RGB frame:
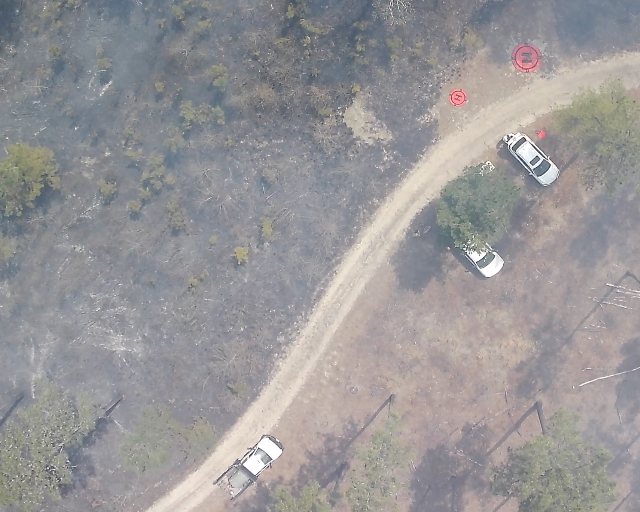
Thermal frame:
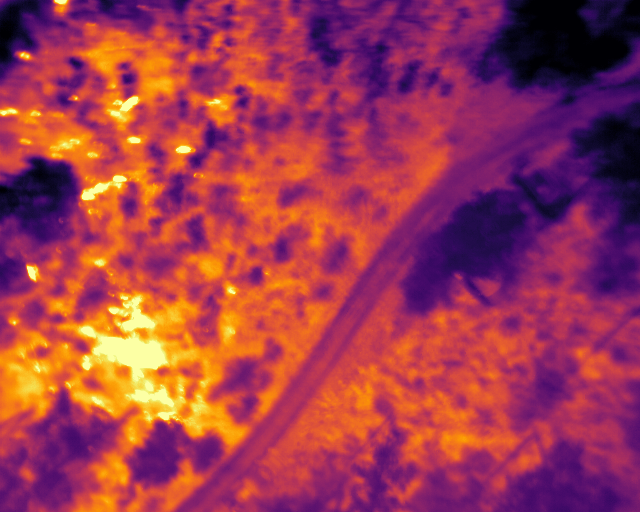
Captured: 2026-02-26 03:39:52
Pixels at or above 80 °C: 885 (fraction of frame: 0.002701)